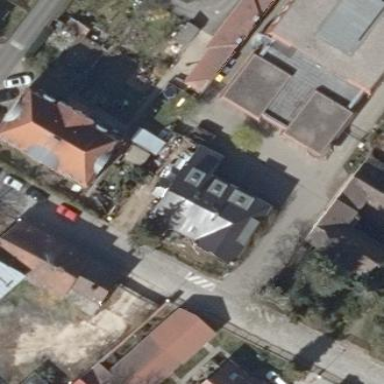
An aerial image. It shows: Building.